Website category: university
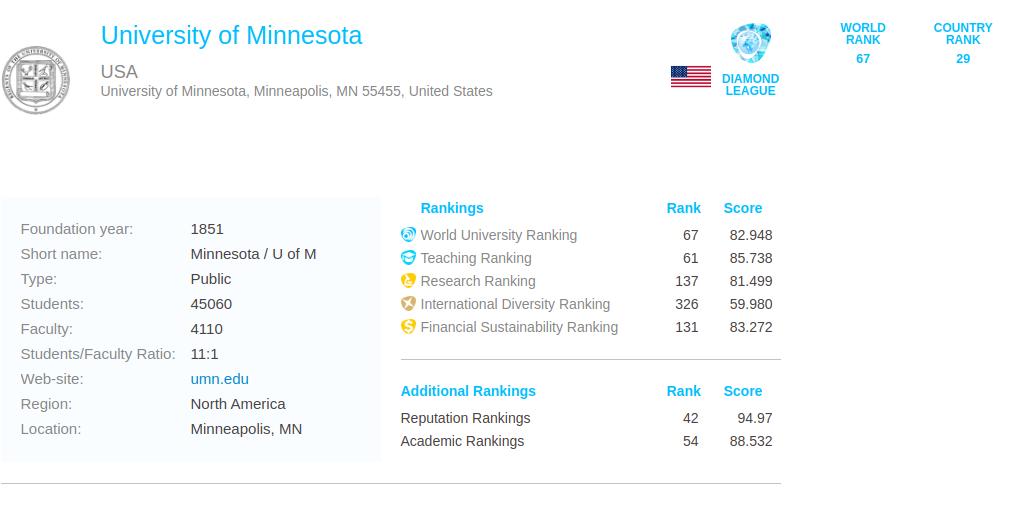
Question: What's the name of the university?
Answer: University of Minnesota

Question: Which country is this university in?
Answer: USA

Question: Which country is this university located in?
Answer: USA

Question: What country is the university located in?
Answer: USA

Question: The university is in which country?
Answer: USA

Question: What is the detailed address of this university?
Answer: University of Minnesota, Minneapolis, MN 55455, United States

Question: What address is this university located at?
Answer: University of Minnesota, Minneapolis, MN 55455, United States

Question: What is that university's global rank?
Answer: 67

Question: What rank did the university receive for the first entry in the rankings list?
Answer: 67

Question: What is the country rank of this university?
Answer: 29

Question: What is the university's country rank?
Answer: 29

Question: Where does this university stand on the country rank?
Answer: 29

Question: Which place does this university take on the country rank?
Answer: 29

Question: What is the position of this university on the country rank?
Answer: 29

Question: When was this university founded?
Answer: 1851

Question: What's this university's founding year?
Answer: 1851

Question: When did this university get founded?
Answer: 1851

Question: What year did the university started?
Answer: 1851

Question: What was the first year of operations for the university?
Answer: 1851

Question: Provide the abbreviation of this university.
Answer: Minnesota / U of M

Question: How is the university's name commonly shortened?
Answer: Minnesota / U of M

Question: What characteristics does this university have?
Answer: Public

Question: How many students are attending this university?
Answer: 45060

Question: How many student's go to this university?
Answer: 45060

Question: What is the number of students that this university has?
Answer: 45060

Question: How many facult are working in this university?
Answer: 4110

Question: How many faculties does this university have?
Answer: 4110

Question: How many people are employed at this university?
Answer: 4110

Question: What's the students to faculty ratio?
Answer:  11 : 1

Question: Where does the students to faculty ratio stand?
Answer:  11 : 1

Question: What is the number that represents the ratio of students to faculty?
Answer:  11 : 1

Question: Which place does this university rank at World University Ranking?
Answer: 67

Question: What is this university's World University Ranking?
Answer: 67

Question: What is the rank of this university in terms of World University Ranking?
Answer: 67

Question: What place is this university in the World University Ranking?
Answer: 67

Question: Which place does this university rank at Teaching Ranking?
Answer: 61

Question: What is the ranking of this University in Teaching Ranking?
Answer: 61

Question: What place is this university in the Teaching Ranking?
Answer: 61

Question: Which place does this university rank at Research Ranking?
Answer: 137

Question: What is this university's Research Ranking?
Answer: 137

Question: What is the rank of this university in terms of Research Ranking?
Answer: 137

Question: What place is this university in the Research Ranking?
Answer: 137

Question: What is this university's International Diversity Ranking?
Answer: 326

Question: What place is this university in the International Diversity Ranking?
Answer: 326

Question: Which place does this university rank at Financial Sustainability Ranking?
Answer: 131

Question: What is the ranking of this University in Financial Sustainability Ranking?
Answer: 131

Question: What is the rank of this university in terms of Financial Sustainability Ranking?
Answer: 131

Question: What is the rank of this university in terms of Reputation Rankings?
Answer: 42

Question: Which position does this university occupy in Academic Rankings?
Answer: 54

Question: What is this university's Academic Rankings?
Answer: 54

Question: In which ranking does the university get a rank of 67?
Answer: World University Ranking

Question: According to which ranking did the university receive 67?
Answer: World University Ranking

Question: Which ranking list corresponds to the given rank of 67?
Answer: World University Ranking

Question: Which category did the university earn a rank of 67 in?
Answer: World University Ranking

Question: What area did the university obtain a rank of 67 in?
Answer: World University Ranking

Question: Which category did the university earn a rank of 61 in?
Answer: Teaching Ranking

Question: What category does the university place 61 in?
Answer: Teaching Ranking

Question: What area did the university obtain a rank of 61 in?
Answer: Teaching Ranking

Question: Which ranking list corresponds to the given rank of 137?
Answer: Research Ranking

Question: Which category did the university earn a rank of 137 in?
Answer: Research Ranking

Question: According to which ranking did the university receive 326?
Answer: International Diversity Ranking

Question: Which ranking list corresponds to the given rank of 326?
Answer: International Diversity Ranking

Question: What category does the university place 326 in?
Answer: International Diversity Ranking

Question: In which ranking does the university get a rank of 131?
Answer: Financial Sustainability Ranking